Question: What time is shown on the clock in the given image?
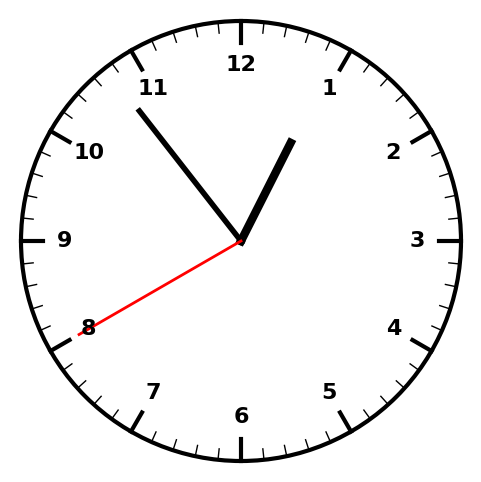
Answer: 12:53:40